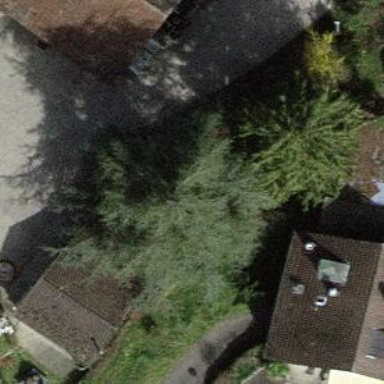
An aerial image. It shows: Evergreen tree with needle-leaved leaves.